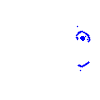
Particle: electron